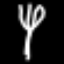
Label: fork